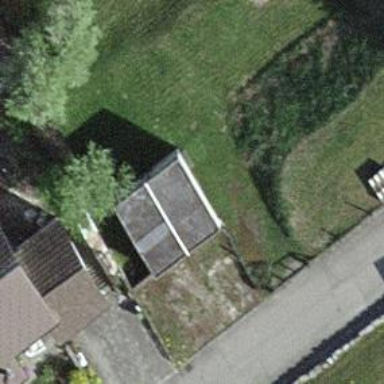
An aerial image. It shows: Garage building.